Field crop: tomato
Growth stage: 1
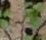
Species: solanum